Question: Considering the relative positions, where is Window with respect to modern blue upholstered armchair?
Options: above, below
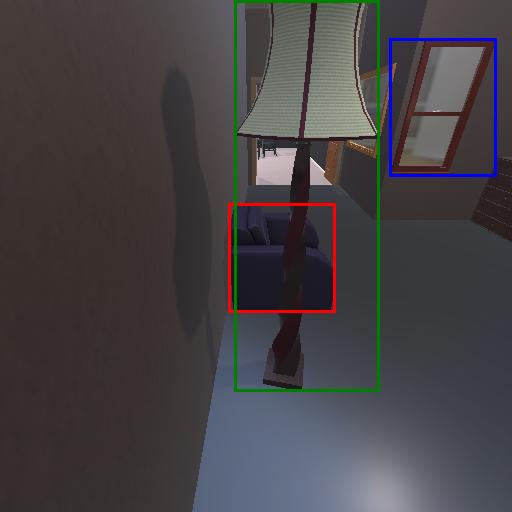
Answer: above